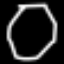
Label: octagon